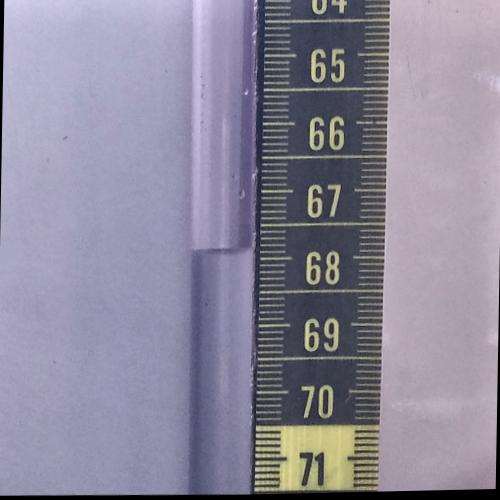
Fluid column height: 67.8 cm